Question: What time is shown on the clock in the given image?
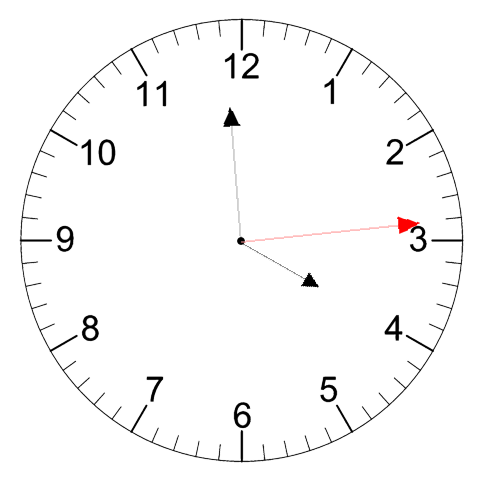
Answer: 03:59:14